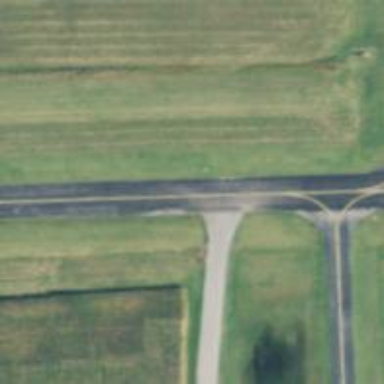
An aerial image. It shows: Image of taxiway at airport.